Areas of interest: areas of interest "Dragon Ball Garden (Liberation South Road)"
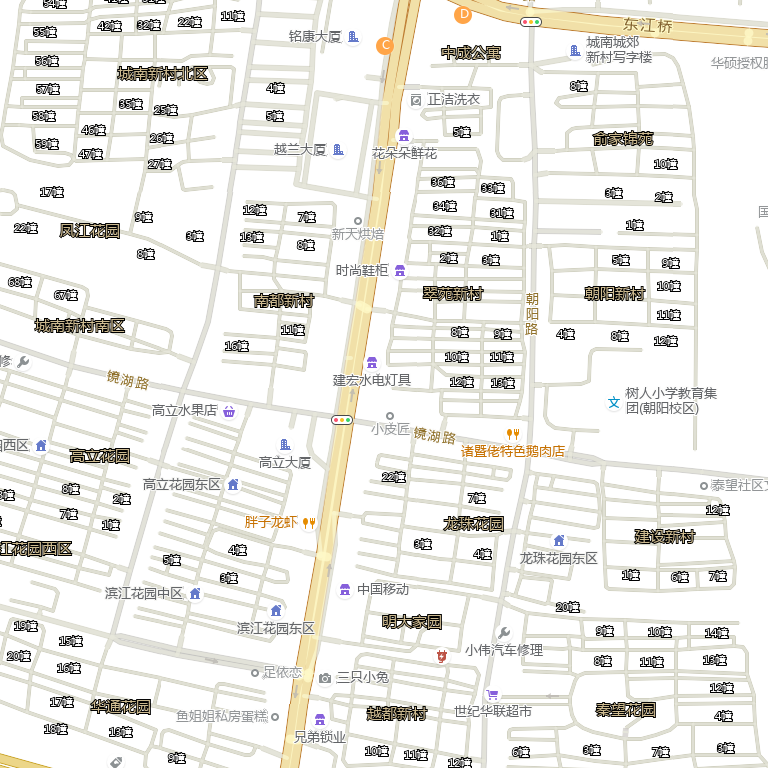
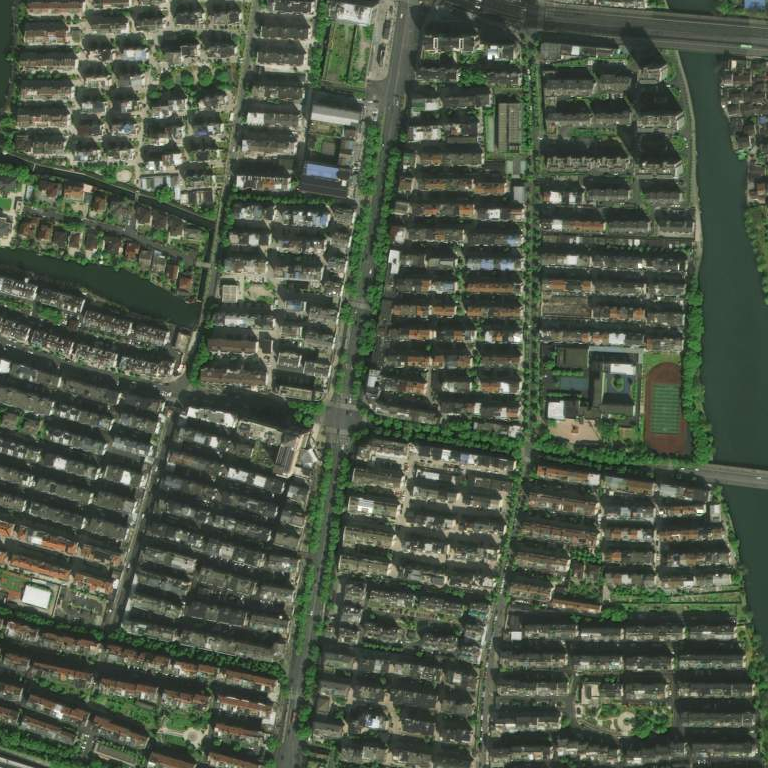